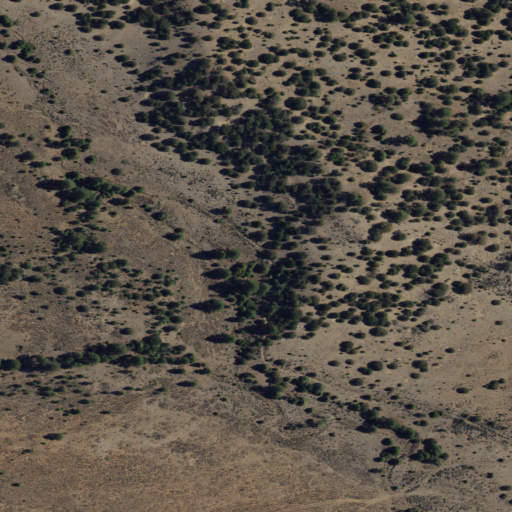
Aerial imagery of valley in New Mexico named Mule Canyon containing shrub, evergreen forest, and grassland